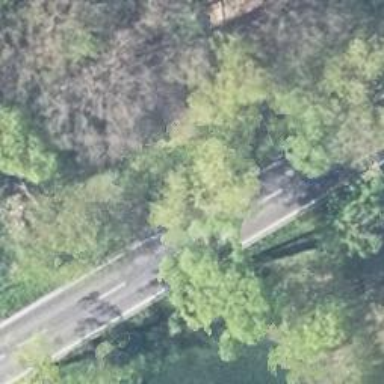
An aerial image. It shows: Asphalt road classified as primary highway.